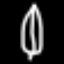
Label: leaf